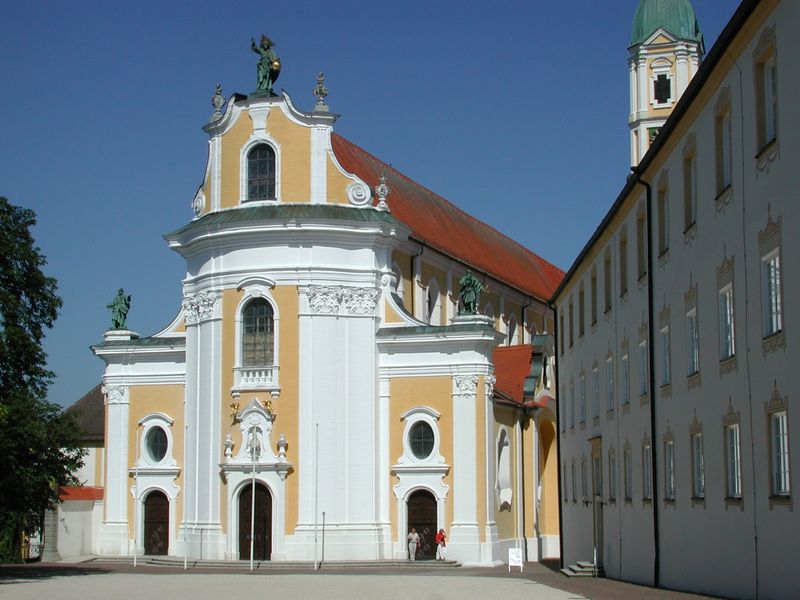
Titel: Ochsenhausen, St. Georg
Standort: Ochsenhausen, St. Georg (EU - D - BW)
Schlagwörter: baum, himmel, weiß, gelb, kirchturm, menschen, ocker, fenster, laterne, marmor, säule, dach, gebäude, haus, rot, wand, architektur, barock, kirche, figur, turm, statue, farbig, sommer, fassade, farbe, platz, pilaster, figuren, stufen, bronze, frühling, tor, foto, fotografie, eingang, messing, bayern, kloster, dom, kapitelle, rom, kapitell, aussenansicht, portal, tore, farbfoto, glasfenster, ionisch, korinthisch, basilika, fallrohr, veluten, volunten, volunte, arbfoto